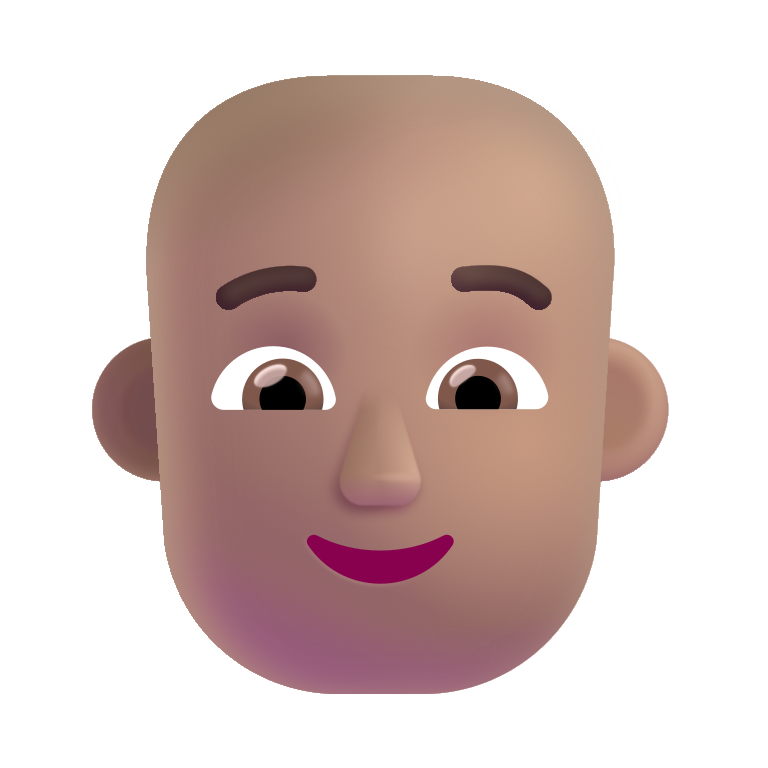
person bald color